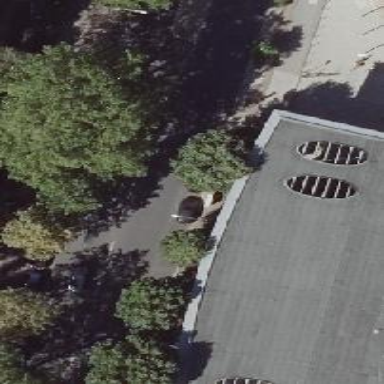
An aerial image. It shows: Close-up view of roof of building.